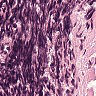
Metastatic tissue present: no